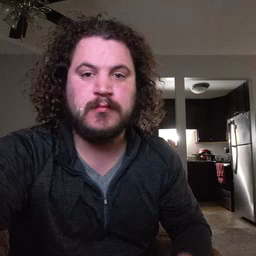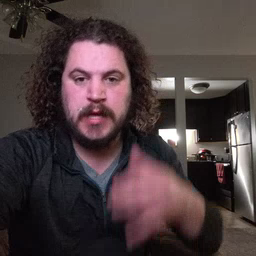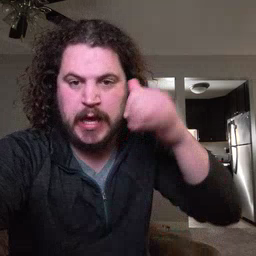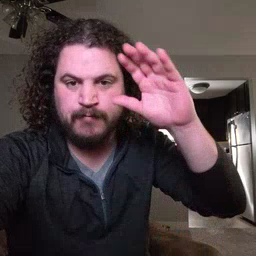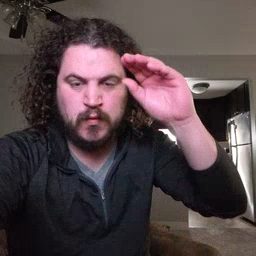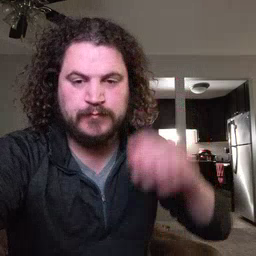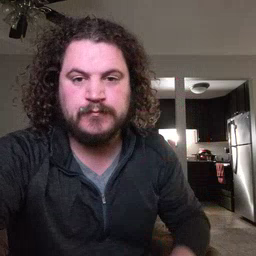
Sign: cowboy